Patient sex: M
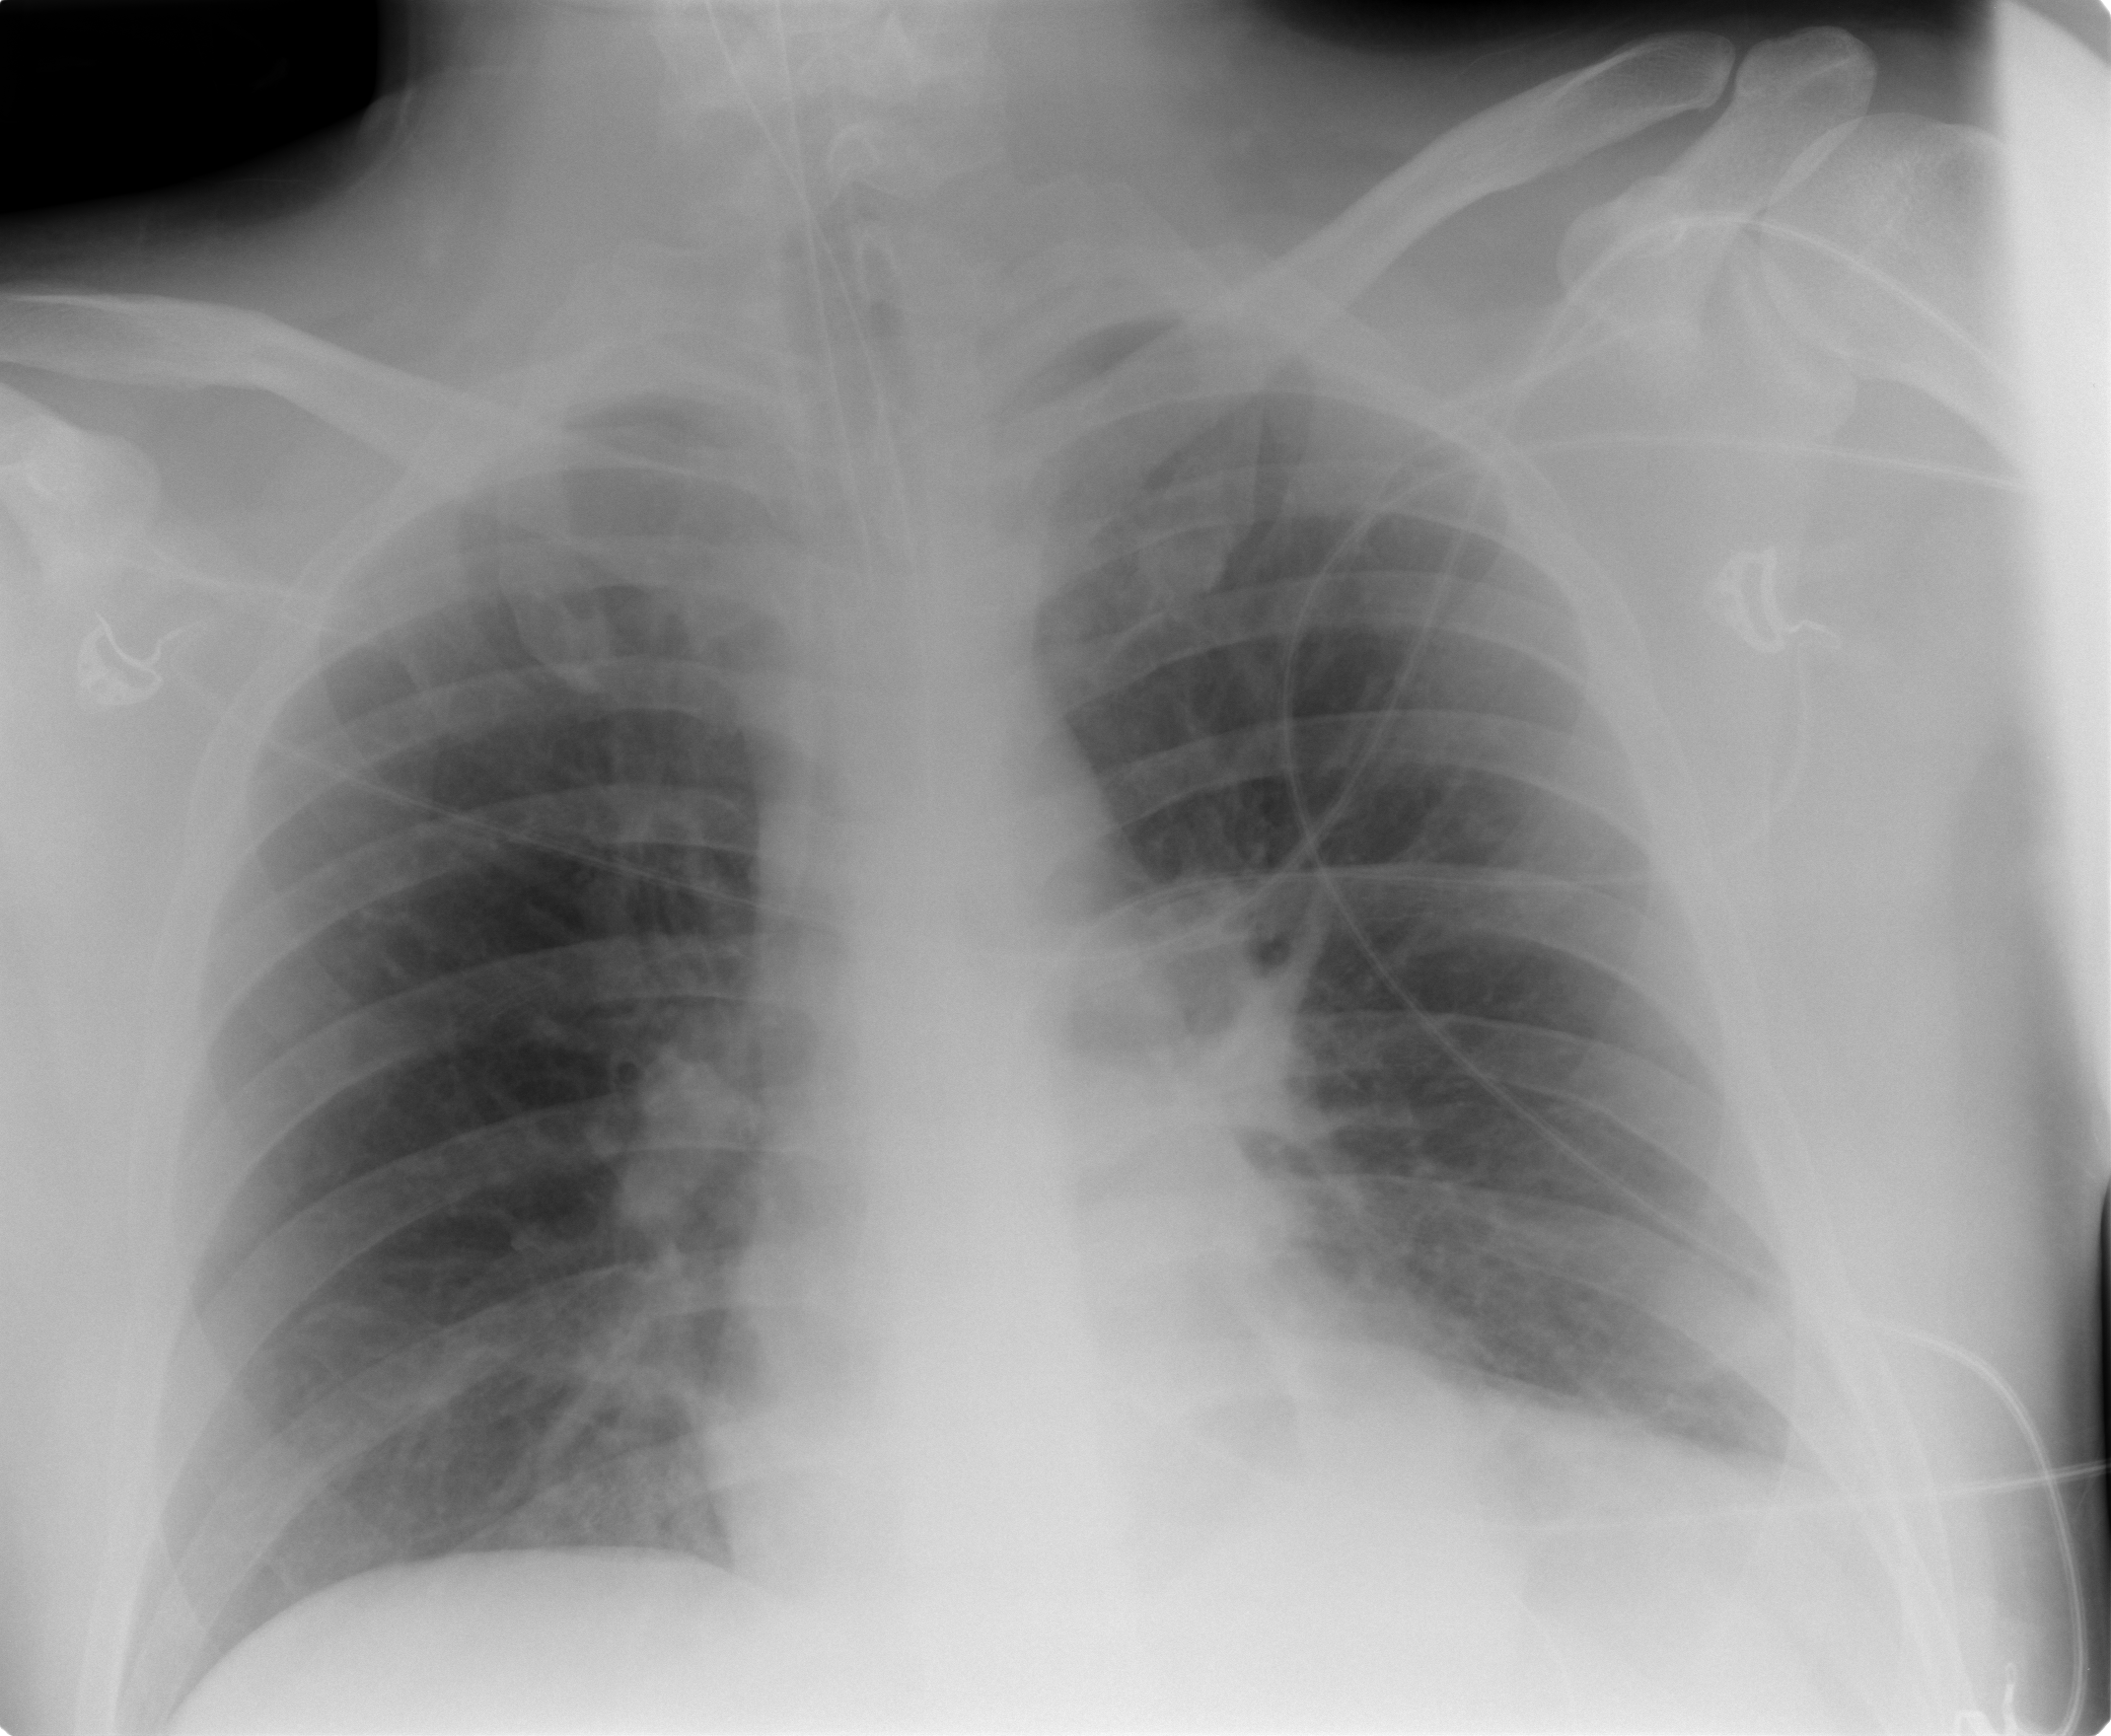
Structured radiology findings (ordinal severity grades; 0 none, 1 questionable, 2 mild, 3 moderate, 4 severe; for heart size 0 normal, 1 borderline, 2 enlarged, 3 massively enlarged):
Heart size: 0
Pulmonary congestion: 0
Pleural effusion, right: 0
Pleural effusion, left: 0
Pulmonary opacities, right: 0
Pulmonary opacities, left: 1
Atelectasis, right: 0
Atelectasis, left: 1